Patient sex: M
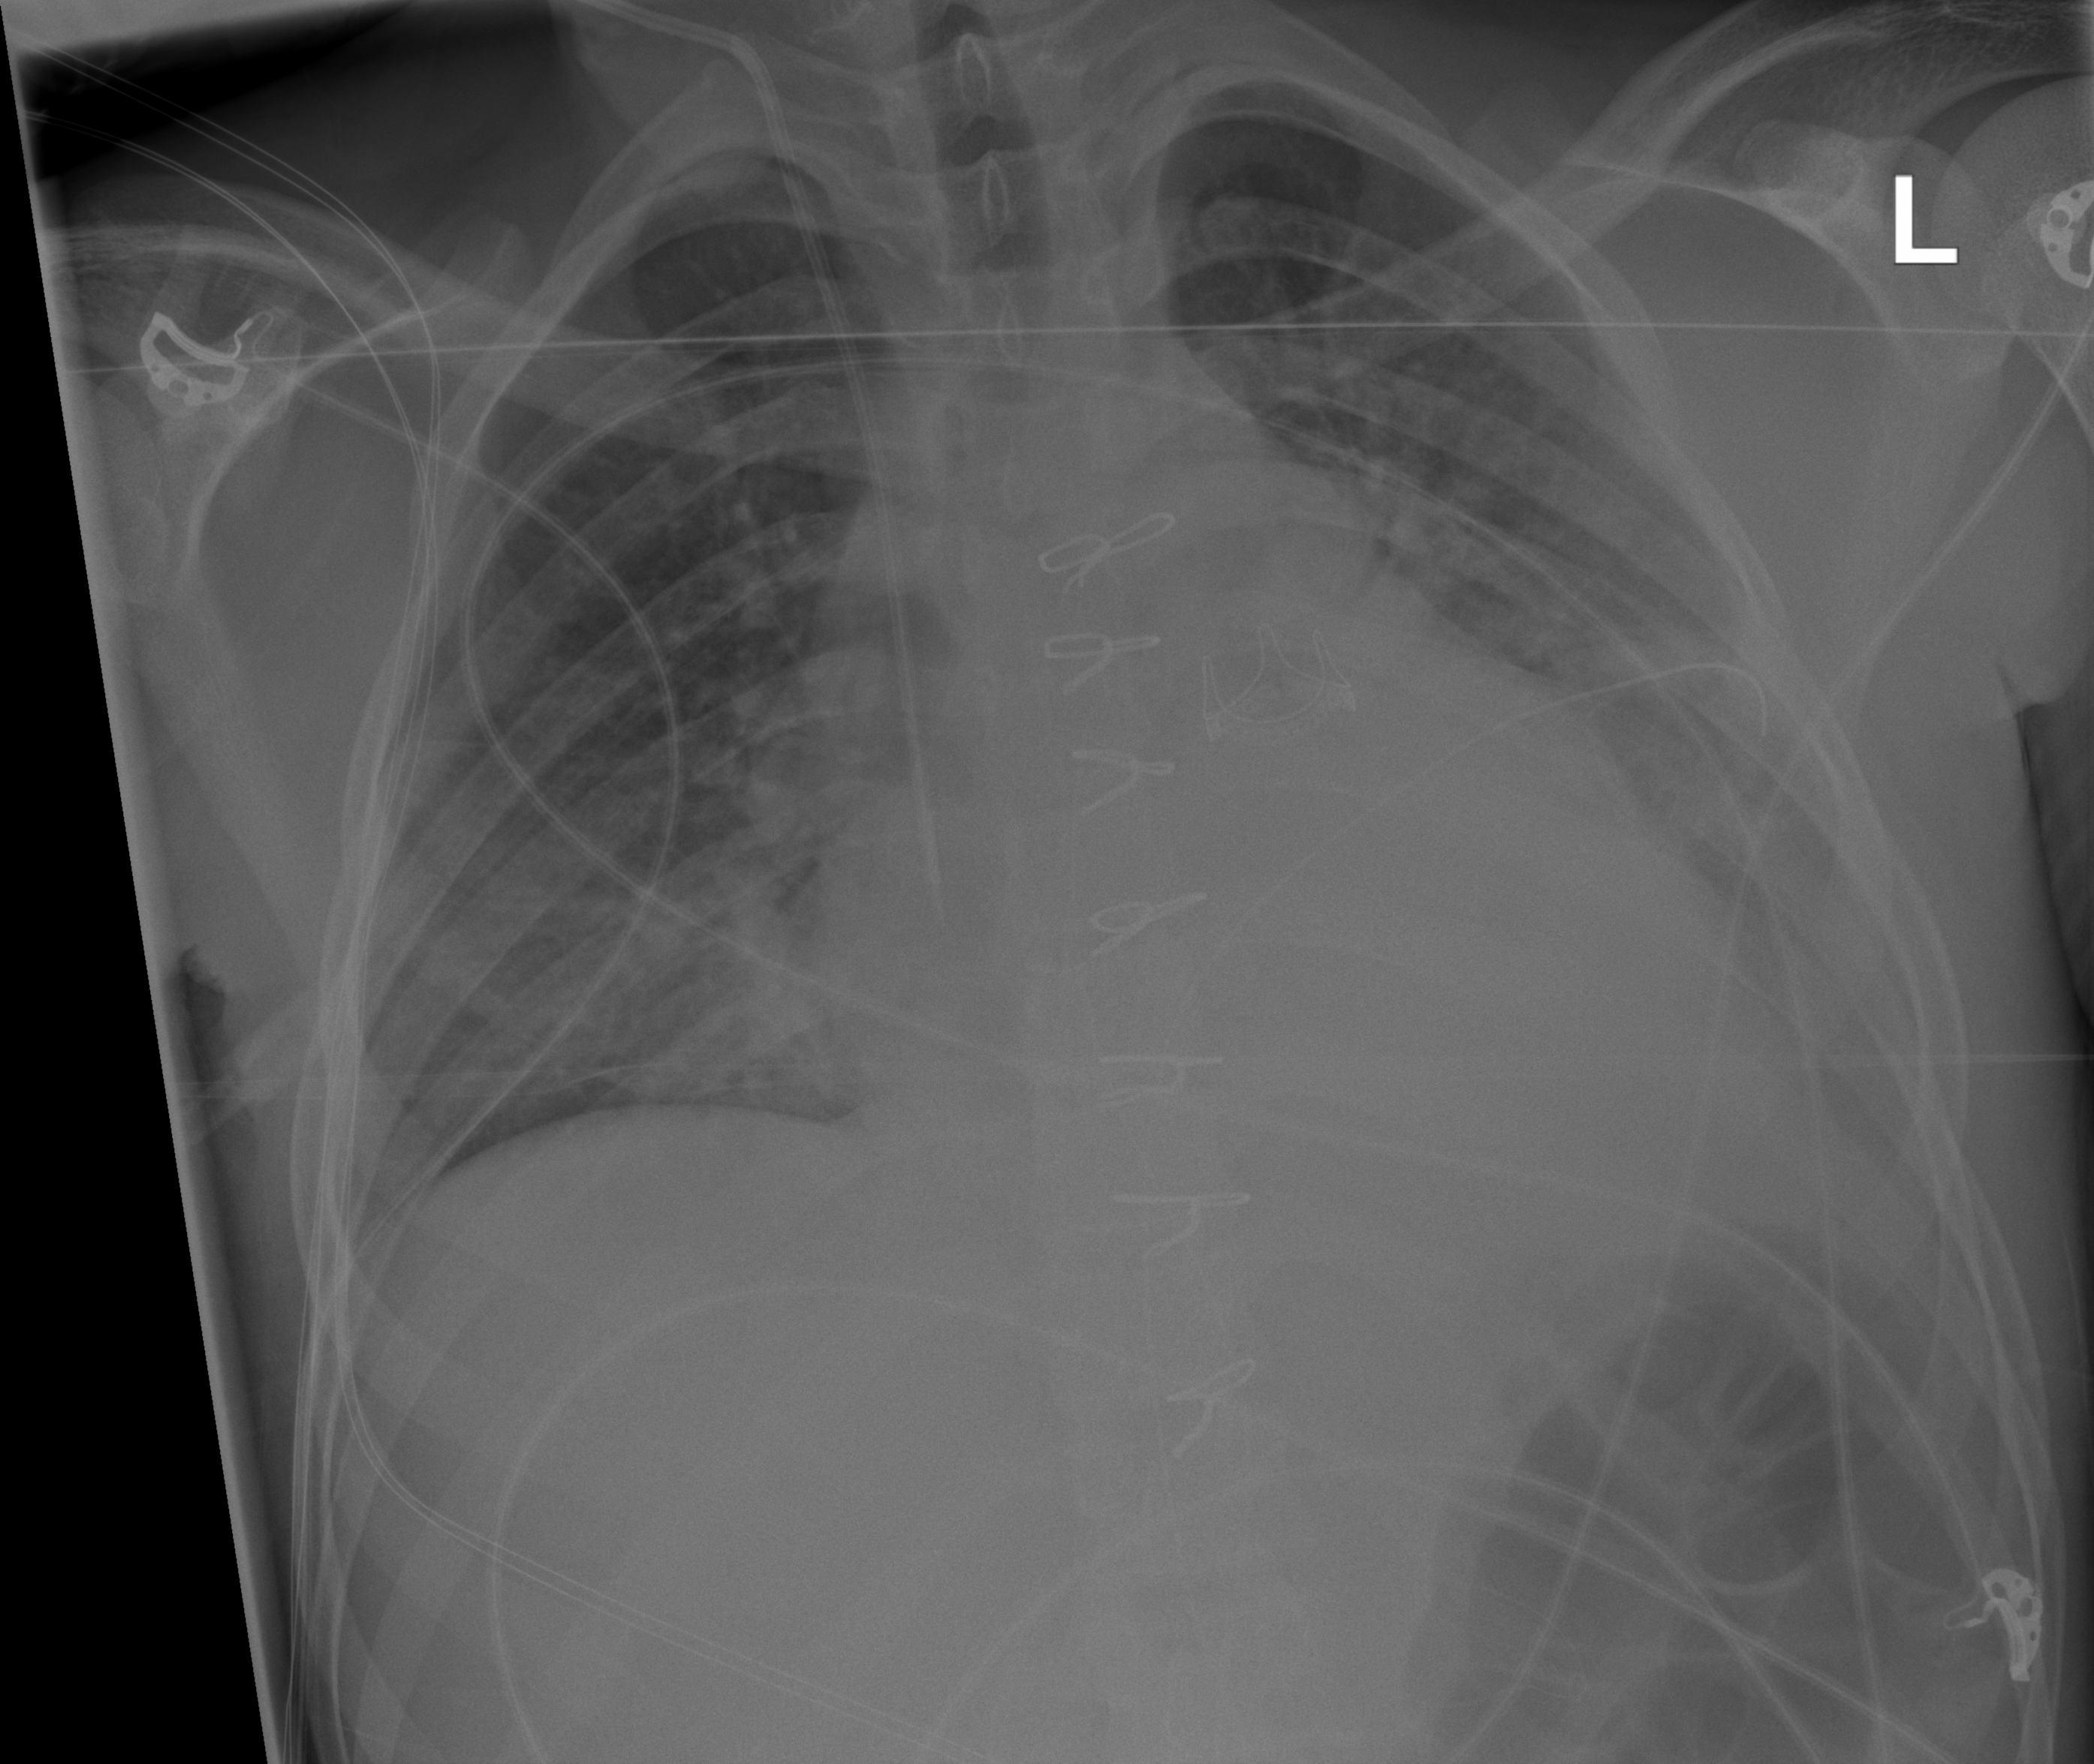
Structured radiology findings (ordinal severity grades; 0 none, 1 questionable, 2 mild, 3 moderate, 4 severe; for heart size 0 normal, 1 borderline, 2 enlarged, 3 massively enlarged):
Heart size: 0
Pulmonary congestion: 0
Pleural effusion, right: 0
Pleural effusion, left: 2
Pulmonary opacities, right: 2
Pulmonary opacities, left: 2
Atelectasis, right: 1
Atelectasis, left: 2